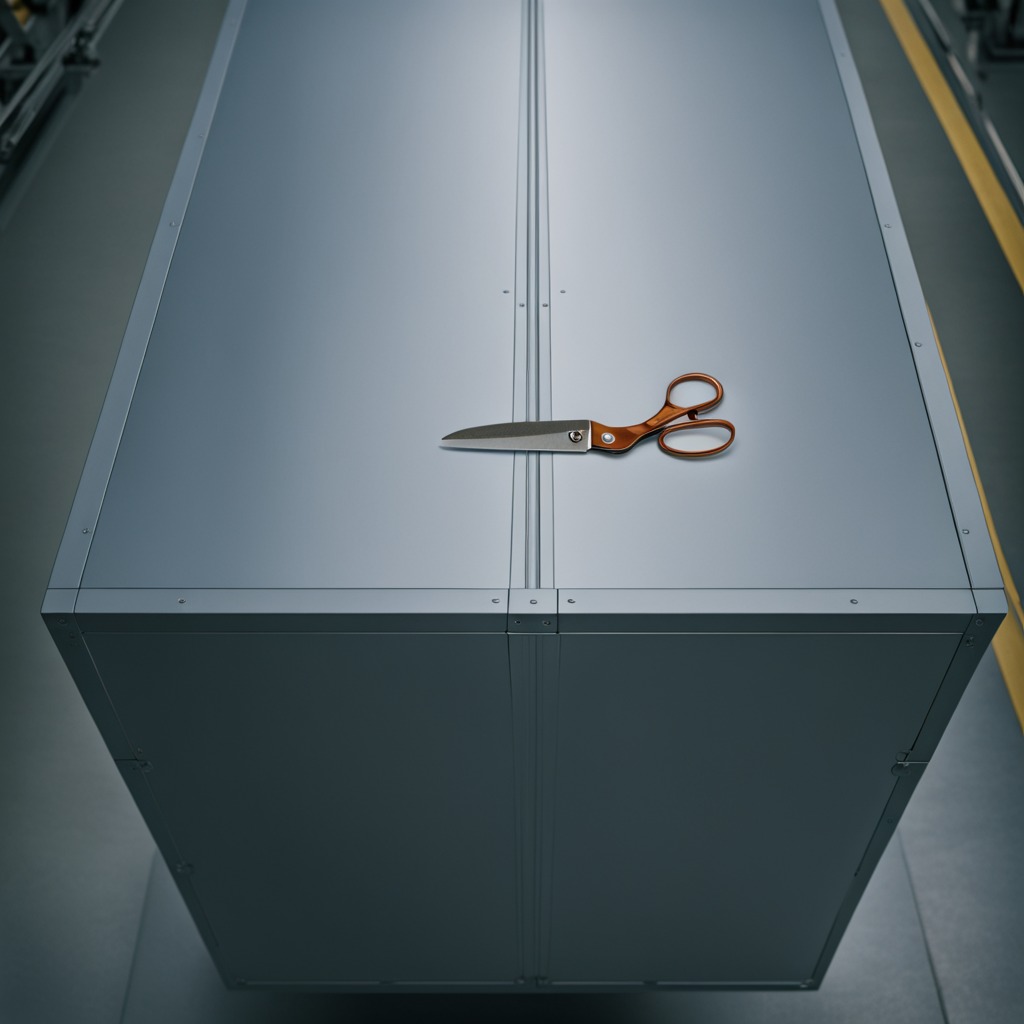
A scissor is lying on a toolbox surface in an airplane hangar workshop 8K.